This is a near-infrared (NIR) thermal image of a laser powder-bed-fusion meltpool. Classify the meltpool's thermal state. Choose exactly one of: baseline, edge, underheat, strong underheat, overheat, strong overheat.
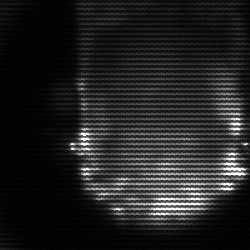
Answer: baseline